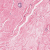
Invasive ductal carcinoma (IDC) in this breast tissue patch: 0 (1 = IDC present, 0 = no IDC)